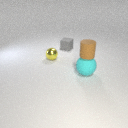
large cyan rubber sphere to the right of small yellow metal sphere